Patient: sex F, age 69
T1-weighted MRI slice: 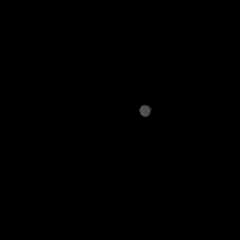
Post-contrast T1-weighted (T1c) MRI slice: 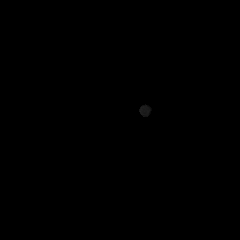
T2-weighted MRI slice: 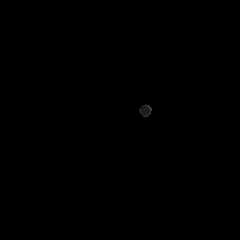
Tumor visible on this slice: no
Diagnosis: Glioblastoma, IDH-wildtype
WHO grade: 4